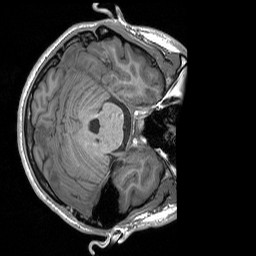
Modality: T1w
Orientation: axial
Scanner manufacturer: siemens
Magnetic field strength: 3 T
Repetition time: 1.76 s
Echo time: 0.0022 s